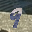
Label: 9